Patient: sex M, age 57
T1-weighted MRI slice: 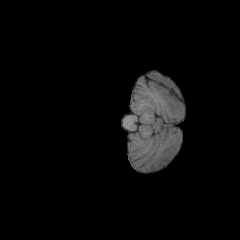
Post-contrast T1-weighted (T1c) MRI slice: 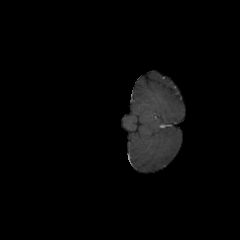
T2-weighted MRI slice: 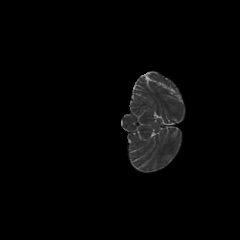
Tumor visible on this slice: no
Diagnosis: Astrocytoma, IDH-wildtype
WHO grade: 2